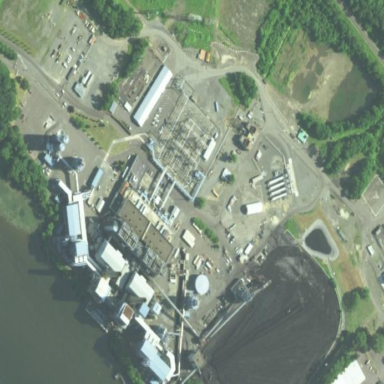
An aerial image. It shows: Industrial area with plants powered by coal and oil sources.